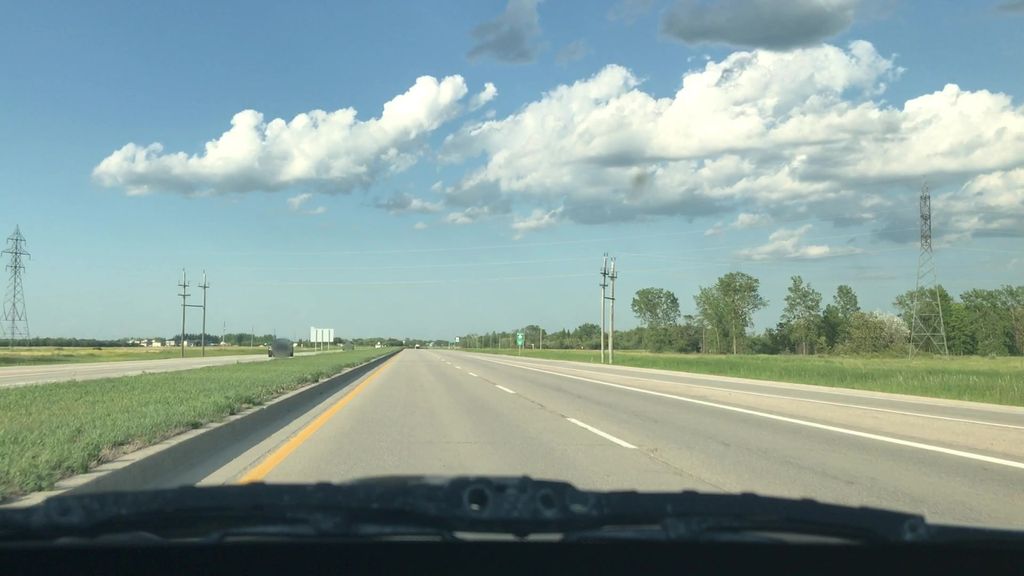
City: winnipeg